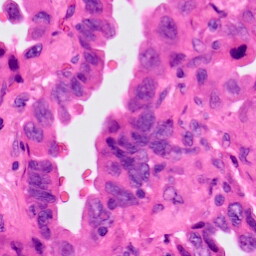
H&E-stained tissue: Lung